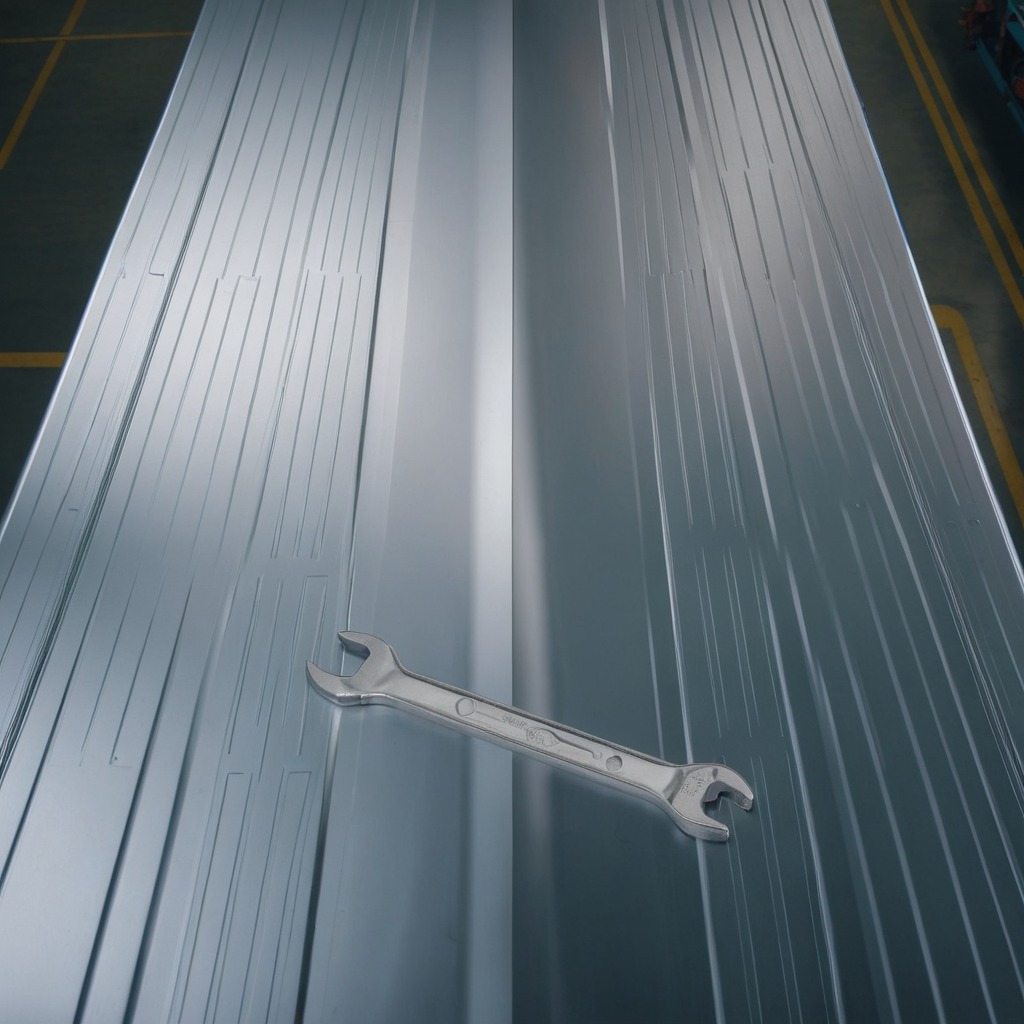
An wrench is lying on the toolbox surface in an airplane hangar workshop 8K.